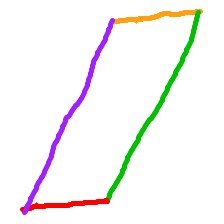
Shape: parallelogram